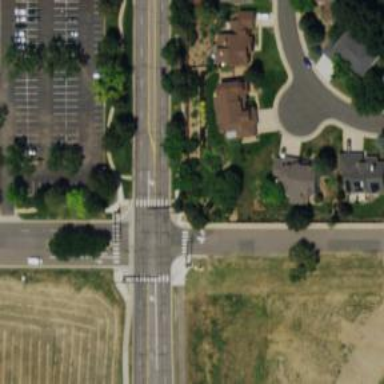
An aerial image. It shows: Zebra crossing on the road.